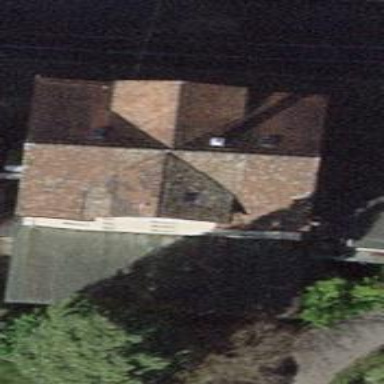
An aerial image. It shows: Restaurant.